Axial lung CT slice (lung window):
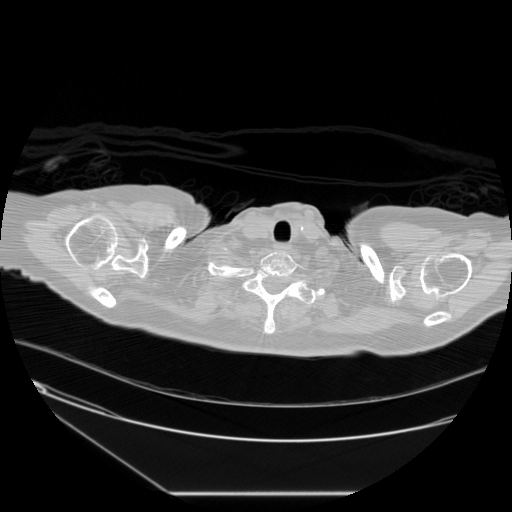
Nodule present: no